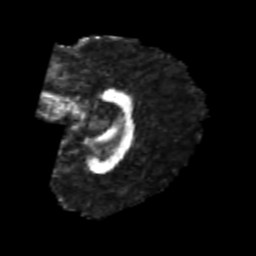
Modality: FA
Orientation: sagittal
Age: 22
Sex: male
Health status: healthy
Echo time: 0.074 s